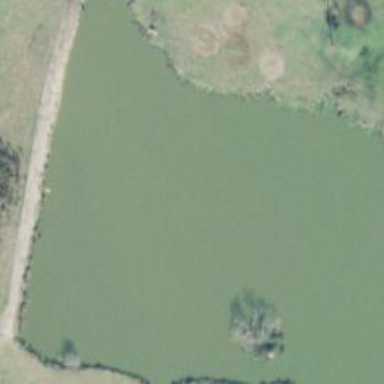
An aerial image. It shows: Lake with natural water.